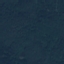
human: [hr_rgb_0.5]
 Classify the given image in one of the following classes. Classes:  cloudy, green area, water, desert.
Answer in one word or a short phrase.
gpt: green area